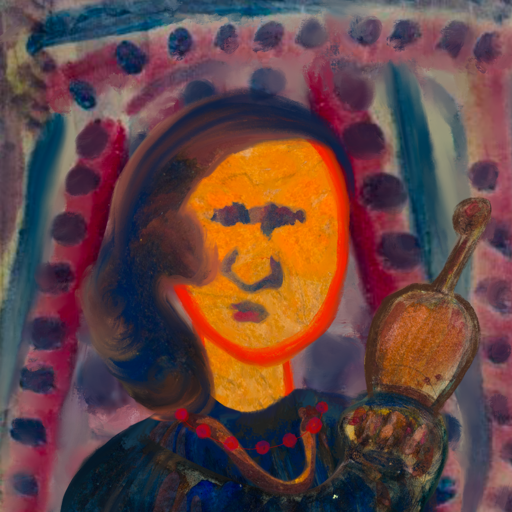
Background: HillGirl, Head And Neck Front: Sisters, Face Front: In_The_Sun, Bust: Pipe, Hair Front: Mother_And_Son_Son, Head Accessory: Blank, Second Necklace: Comrade, Necklace: Irani_3, Baby: Blank